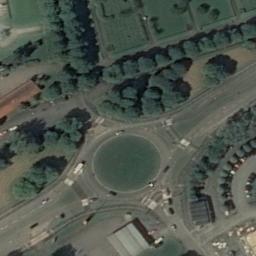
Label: roundabout